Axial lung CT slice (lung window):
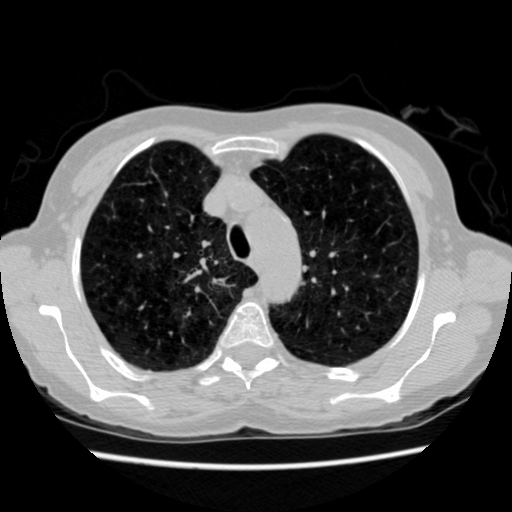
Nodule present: no